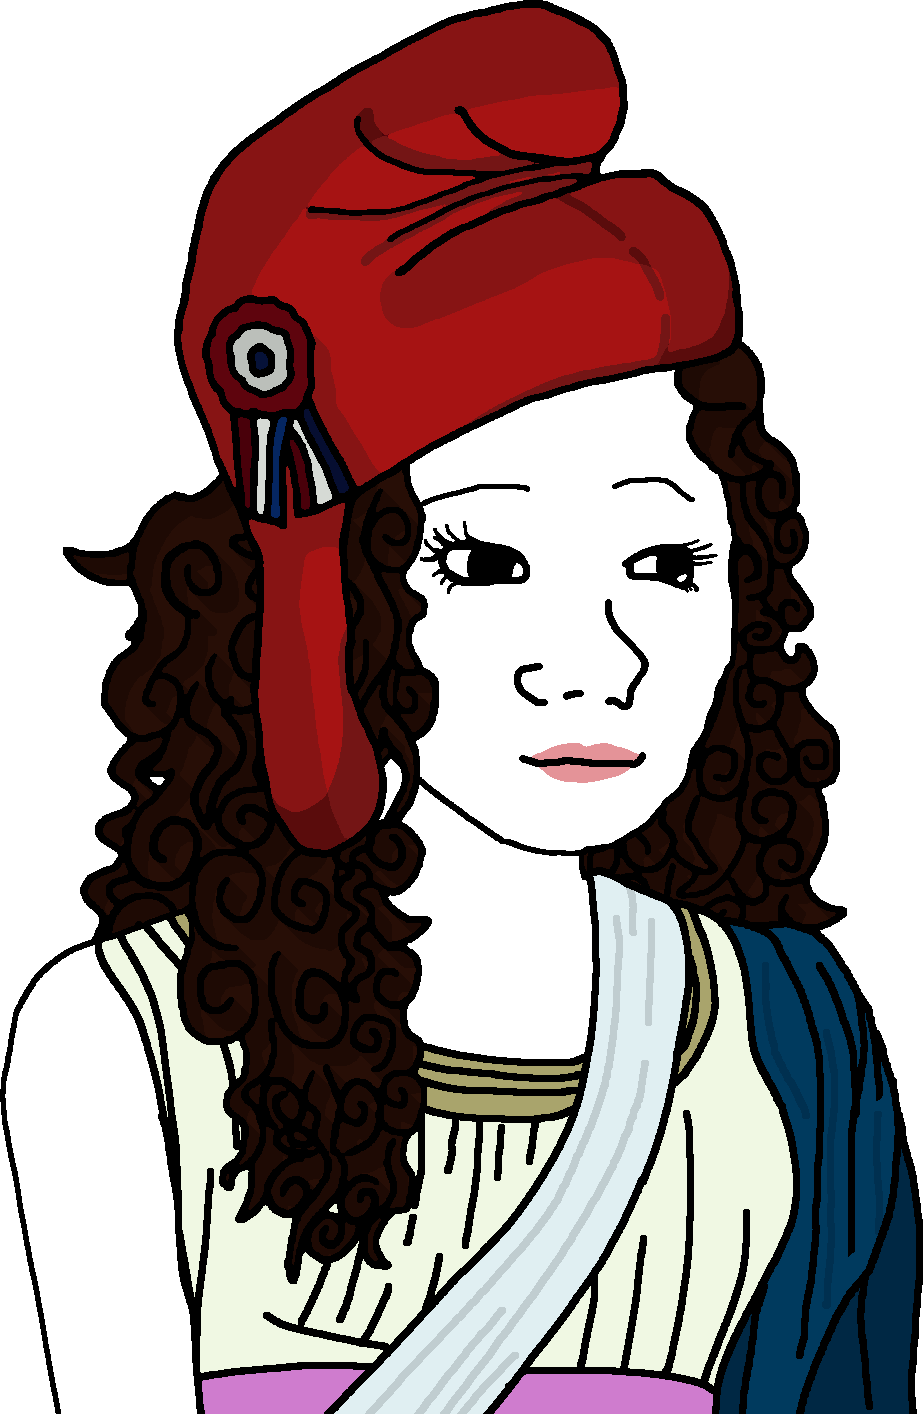
Label: 5_Trad_Wife